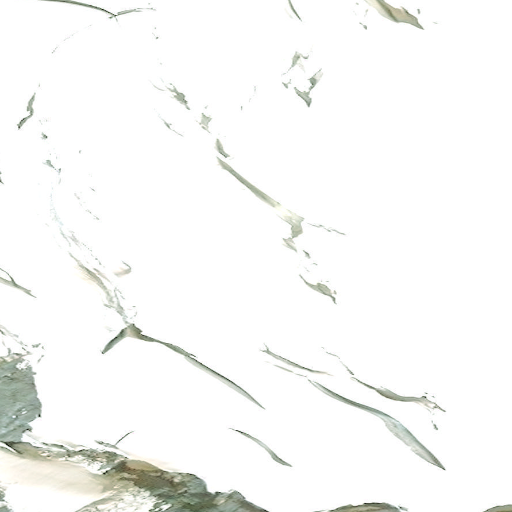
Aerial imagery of mountain in Alaska named Mount McPherson containing only unknown